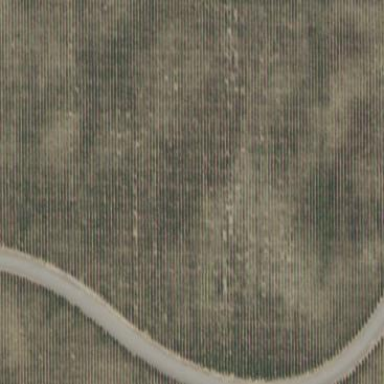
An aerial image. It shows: Vineyard where grapes are grown.